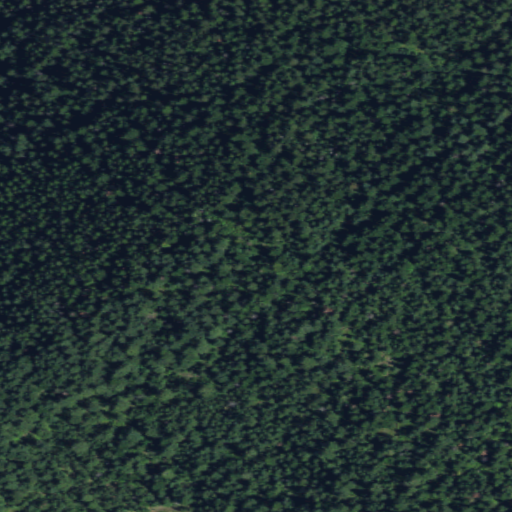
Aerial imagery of mountain in Washington named Johnson Mountain containing only evergreen forest